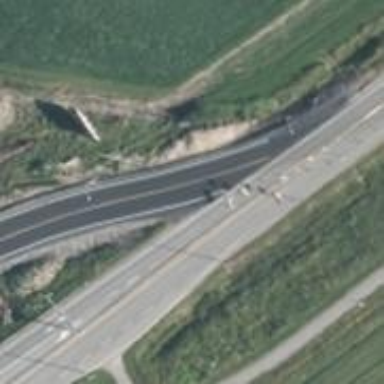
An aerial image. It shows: Asphalt road classified as trunk highway.